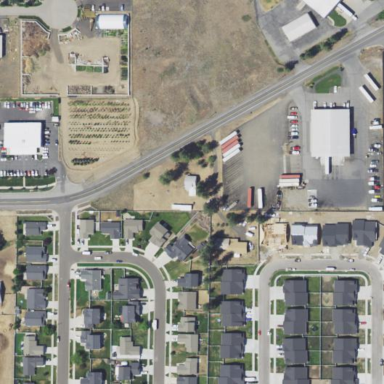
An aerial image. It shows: Residential area consisting of single-family homes.